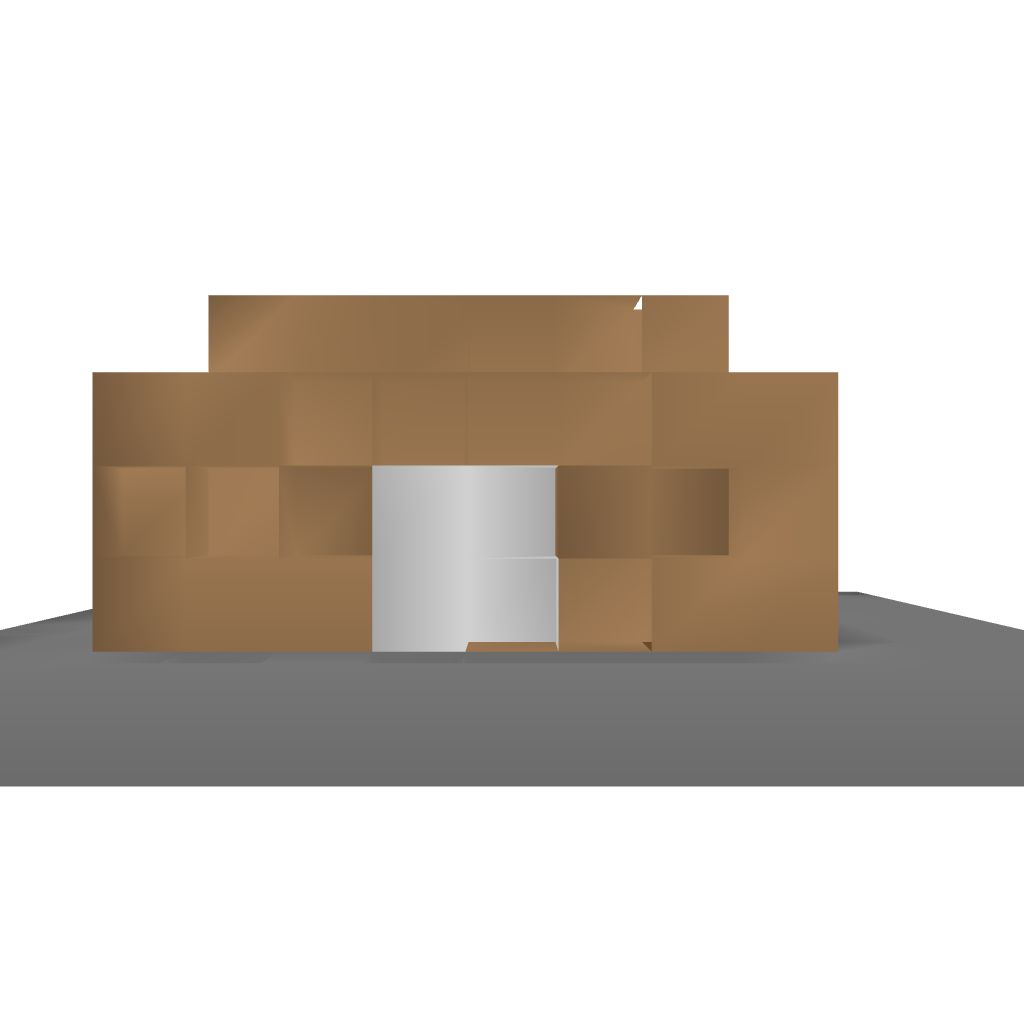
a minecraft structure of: Jungle smith bad low quality